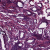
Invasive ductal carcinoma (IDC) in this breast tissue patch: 1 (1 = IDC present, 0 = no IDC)